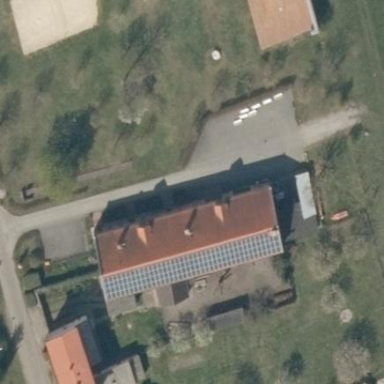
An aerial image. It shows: Gabled building.